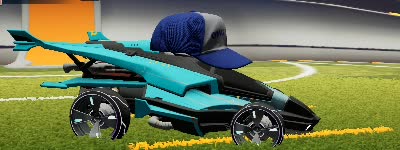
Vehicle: aftershock